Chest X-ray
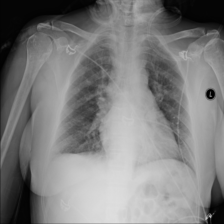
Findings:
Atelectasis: negative
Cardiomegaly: negative
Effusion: negative
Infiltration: negative
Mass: negative
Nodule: negative
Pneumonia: negative
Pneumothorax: negative
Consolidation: negative
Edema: negative
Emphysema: negative
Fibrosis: negative
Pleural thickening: negative
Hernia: negative